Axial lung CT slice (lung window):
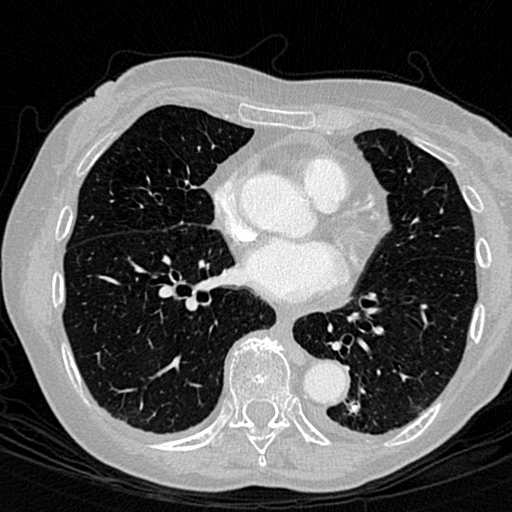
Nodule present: yes
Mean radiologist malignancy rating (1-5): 1